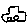
Label: car